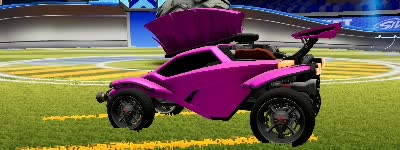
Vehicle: octane